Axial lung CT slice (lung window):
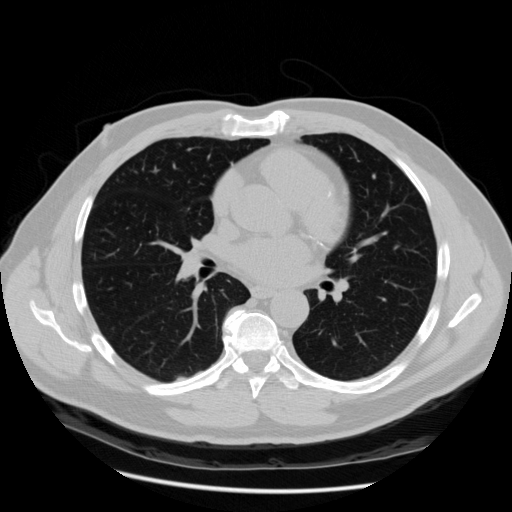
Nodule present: no